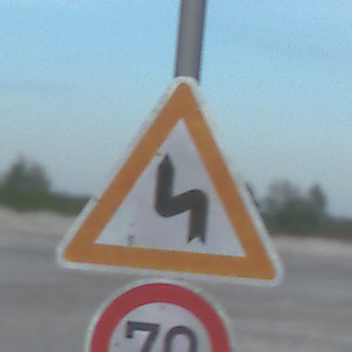
Verkehrszeichen: DoppelkurveZunaechstLinks
Zusatzzeichen unten: Geschwindigkeit70
Umgebung: Outdoor, Beach
Tageszeit: SunriseSunset
Wetter: PartlyCloudy
Licht: Natural
Jahreszeit: NotSpecified
Kontrast: LowContrast